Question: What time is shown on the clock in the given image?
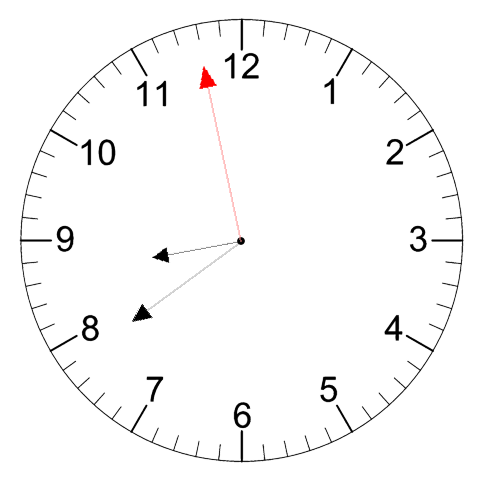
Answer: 08:38:58